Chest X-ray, PA view. Patient: 69 years old, sex M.
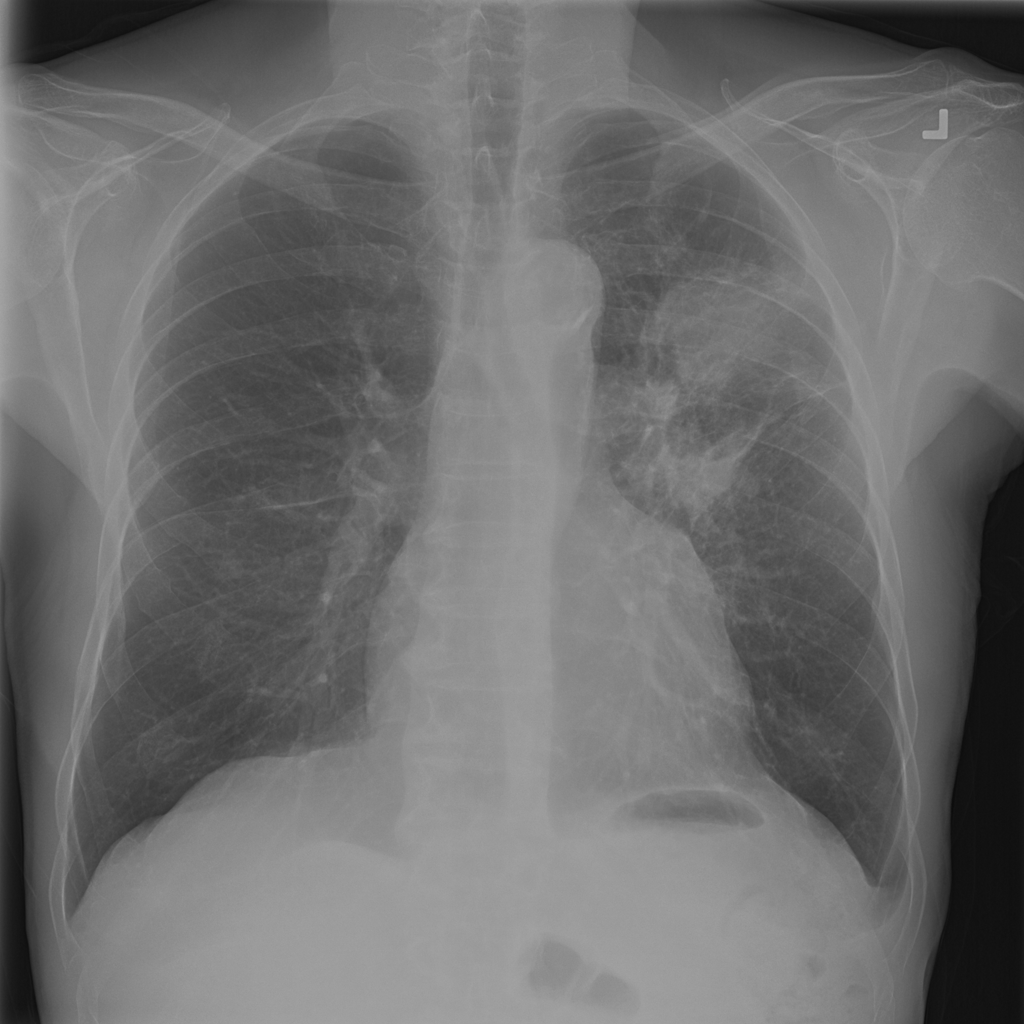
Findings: Mass